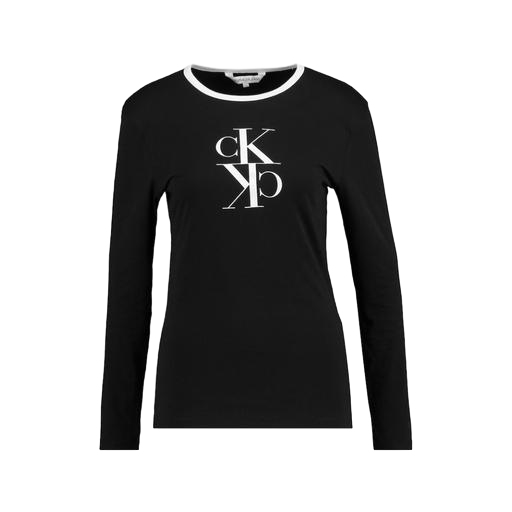
logo-embroidered top, longsleeve t-shirt, black women's long sleeve t-shirt, white background